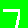
Digit: 7